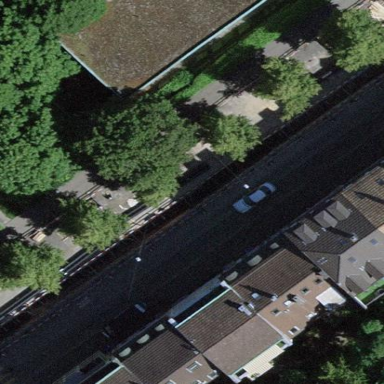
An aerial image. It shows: Parking available on the street side.